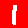
Digit: 1